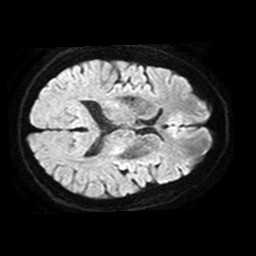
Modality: TRACE
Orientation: axial
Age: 63
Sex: female
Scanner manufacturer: philips
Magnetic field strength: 1.5 T
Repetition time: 3.538 s
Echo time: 0.09411 s